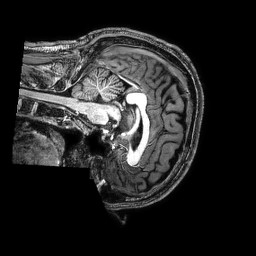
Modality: T1w
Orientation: sagittal
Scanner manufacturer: philips
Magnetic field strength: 3 T
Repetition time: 0.008 s
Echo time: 0.003575 s